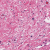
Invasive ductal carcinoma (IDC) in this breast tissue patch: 0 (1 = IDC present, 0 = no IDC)